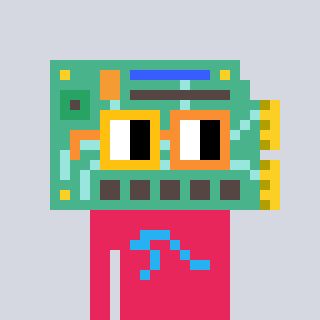
a pixel art character with square yellow and orange glasses, a chipboard-shaped head and a redpinkish-colored body on a cool background